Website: lowes
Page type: account-selection
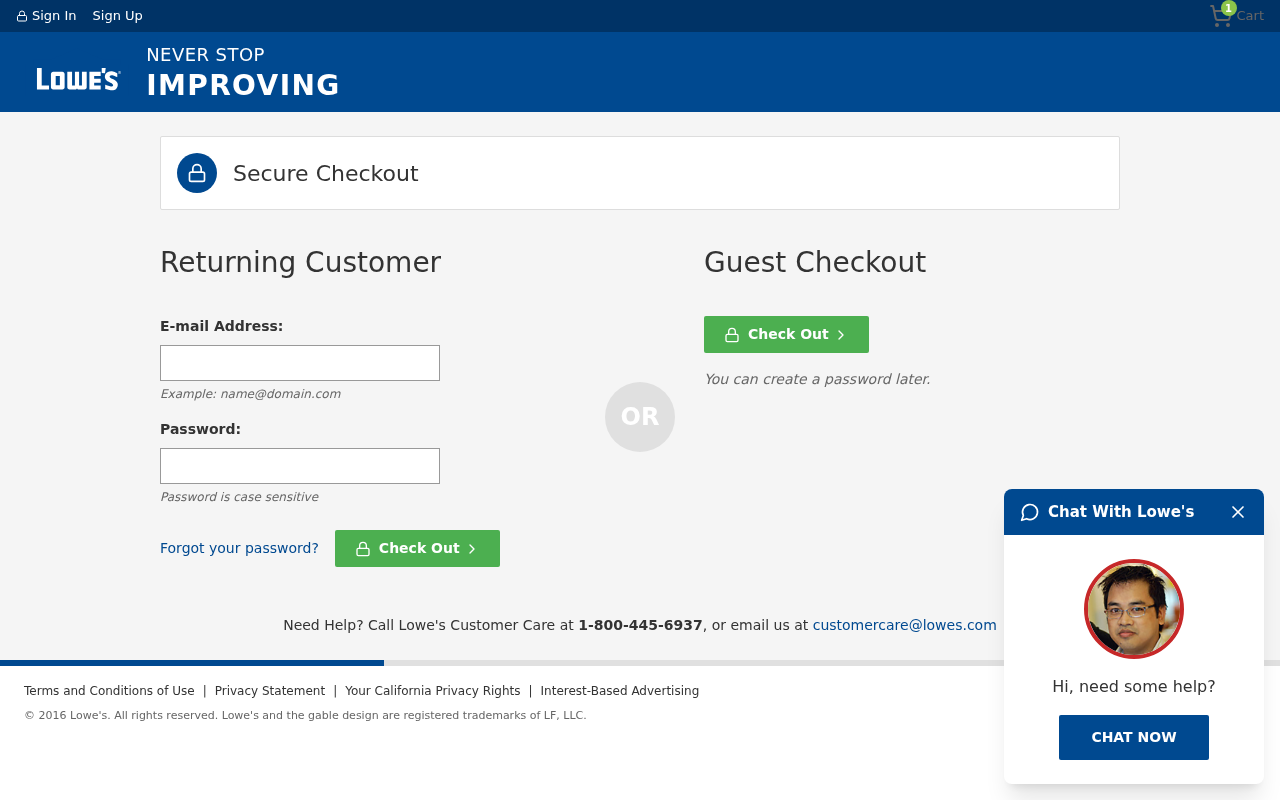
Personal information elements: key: PII_LOGIN_USERNAME
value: paul.perez
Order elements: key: ORDER_NUM_ITEMS
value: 1